Question: Im coding this math progam where the user buys and sells stocks and the table calculates the valuation based on price and amount of stocks the user has. (valuation = price*amt)
I used a dropdown box to allow users to choose which stock he would like to buy / sell but now i realised that since the program only enters 1 if statement at a time, the valuation for the other stocks do not get updated. (the price changes based on random number generated each day)
'''
int selectedOption = jComboBox.getSelectedIndex();
int newAMT = Integer.parseInt(buySellField.getText());
System.out.print(selectedOption);
if (selectedOption == 0){
Object abcAmtPulled = jTable.getModel().getValueAt( 0, 2);
int i = (int) abcAmtPulled;
int finalABCAmt = newAMT + i;
Object valuationABC = df.format(newABCPrice*finalABCAmt);
jTable.getModel().setValueAt(finalABCAmt, 0, 2);
jTable.getModel().setValueAt(valuationABC, 0, 3);
}
else if (selectedOption == 1){
Object bmcAmtPulled = jTable.getModel().getValueAt( 1, 2);
int i = (int) bmcAmtPulled;
int finalBMCAmt = newAMT + i;
Object valuationBMC = df.format(newBMCPrice*finalBMCAmt);
jTable.getModel().setValueAt(finalBMCAmt, 1, 2);
jTable.getModel().setValueAt(valuationBMC, 1, 3);
}
'''
I cant move the valuation calculation out of the if statements but i was wondering if there was a way to calculate the other valuations(in the other if statements) without manually getting value of all the prices and amount and multiplying in every if statement?
[]
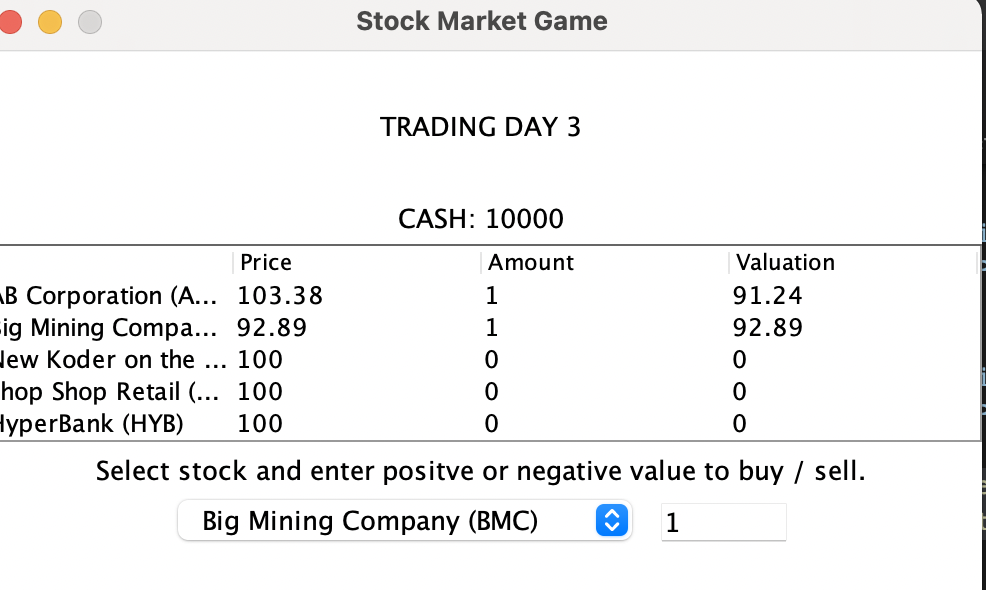
Answer: Based on your tiny code fragment, and not a <URL> that we can copy into our IDE, compile, run, and test, you can try this:
'''
int selectedOption = jComboBox.getSelectedIndex();
int newAMT = Integer.parseInt(buySellField.getText());
System.out.print(selectedOption);
if (selectedOption == 0) {
Object abcAmtPulled = jTable.getModel().getValueAt(0, 2);
int i = (int) abcAmtPulled;
int finalABCAmt = newAMT + i;
jTable.getModel().setValueAt(finalABCAmt, 0, 2);
} else if (selectedOption == 1) {
Object bmcAmtPulled = jTable.getModel().getValueAt(1, 2);
int i = (int) bmcAmtPulled;
int finalBMCAmt = newAMT + i;
jTable.getModel().setValueAt(finalBMCAmt, 1, 2);
}
Object abcAmtPulled = jTable.getModel().getValueAt(0, 2);
int i = (int) abcAmtPulled;
Object valuationABC = df.format(newABCPrice * i);
jTable.getModel().setValueAt(valuationABC, 0, 3);
Object bmcAmtPulled = jTable.getModel().getValueAt(1, 2);
i = (int) bmcAmtPulled;
Object valuationBMC = df.format(newBMCPrice * i);
jTable.getModel().setValueAt(valuationBMC, 1, 3);
'''